Question: Think when you have many views, models, collections and a router and you use 'Require.js'
Is there a better way to enforce 'use strict' in the entire codebase by specifying it as a configuration or setting, rather than doing this?

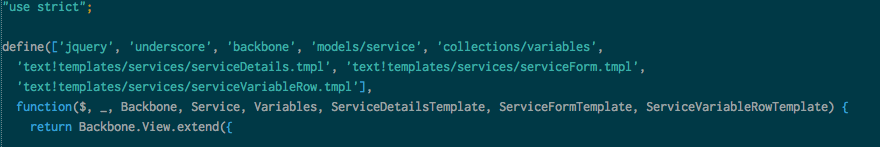
Answer: You can declare 'use strict' inside a function or outside of it, but either way it only applies to the file you declare it in; there is no "global use strict".
Personally I just configure my IDE (Eclipse) to write out the 'use strict' for me in my new file template, but if you don't like having to do that you could always (as WiredPrairie suggested) do it during some form of "compilation" step.